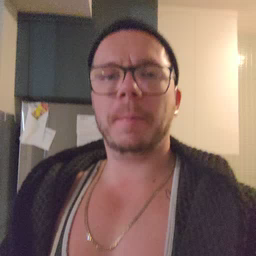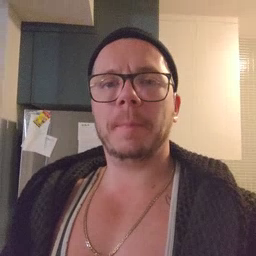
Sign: bye